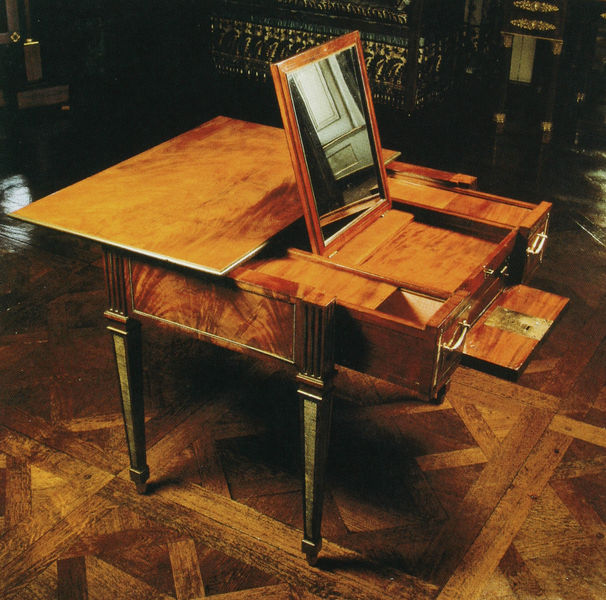
Titel: Mehrzwecktisch
Künstler: David Roentgen
Standort: Ludwigsburg
Institution: Schloss Ludwigsburg
Schlagwörter: dunkel, gemälde, schatten, gelb, ocker, braun, glas, hell, holz, licht, raum, schwarz, tisch, tür, weiss, zimmer, dame, schloss, fächer, alt, regal, rahmen, möbel, spiegel, tischbein, spiegelung, boden, gold, interieur, realismus, klassizismus, ofen, henkel, beine, bein, bücher, kommode, schreibtisch, fußboden, parkett, spiegelbild, rand, tafel, jugendstil, holzboden, klavier, verzierung, schublade, glänzend, metall, platte, poliert, reflexion, stege, foto, fotografie, messing, ausziehen, tischbeine, tischplatte, intarsien, schnitzerei, kasten, stück, griffe, scharniere, schubladen, biedermeier, frisiertisch, schminktisch, toilette, maserung, scharnier, struktur, maßerung, kabinett, schlüssel, klappe, sekretär, holt, empire, gülden, zierleisten, schminken, auszug, objekt, wohnen, furnier, mahagoni, mahagonie, möbelstück, kästchen, art nouveau, deco, lade, schlüsselloch, laminat, wurzelholz, konisch, verjüngung, klassizistisch, triglyphe, kannelur, kannellierung, füßse, riffelung, metallgriffe, klappbar, schreibplatte, schubladengriffe, geheimfächer, spinett, ausklappbar, ausziehbar, toilettentisch, mehrfachmöbel, schiebeplatte, tischfläche, klasizismus, d, luois xiv.